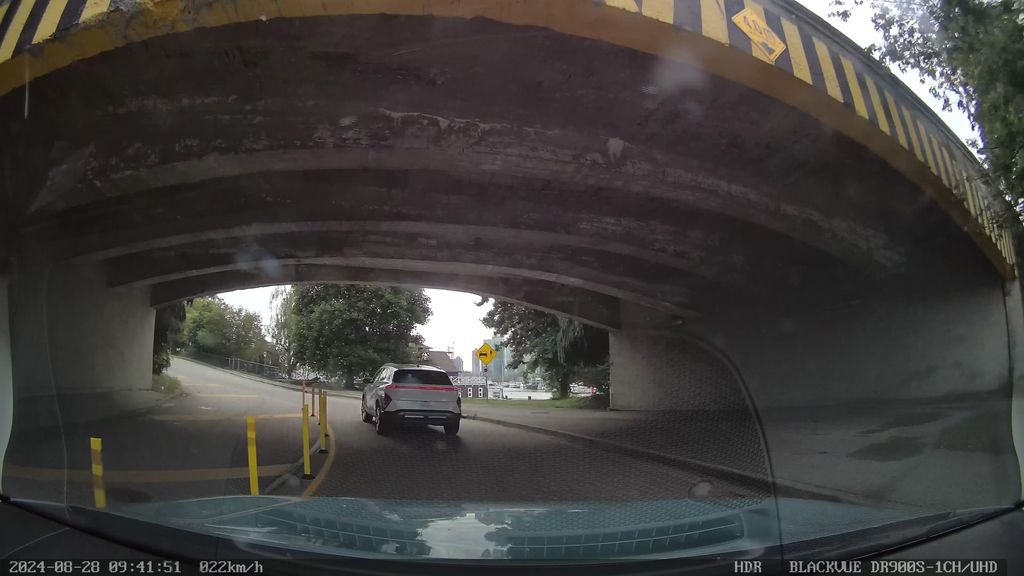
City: vancouver